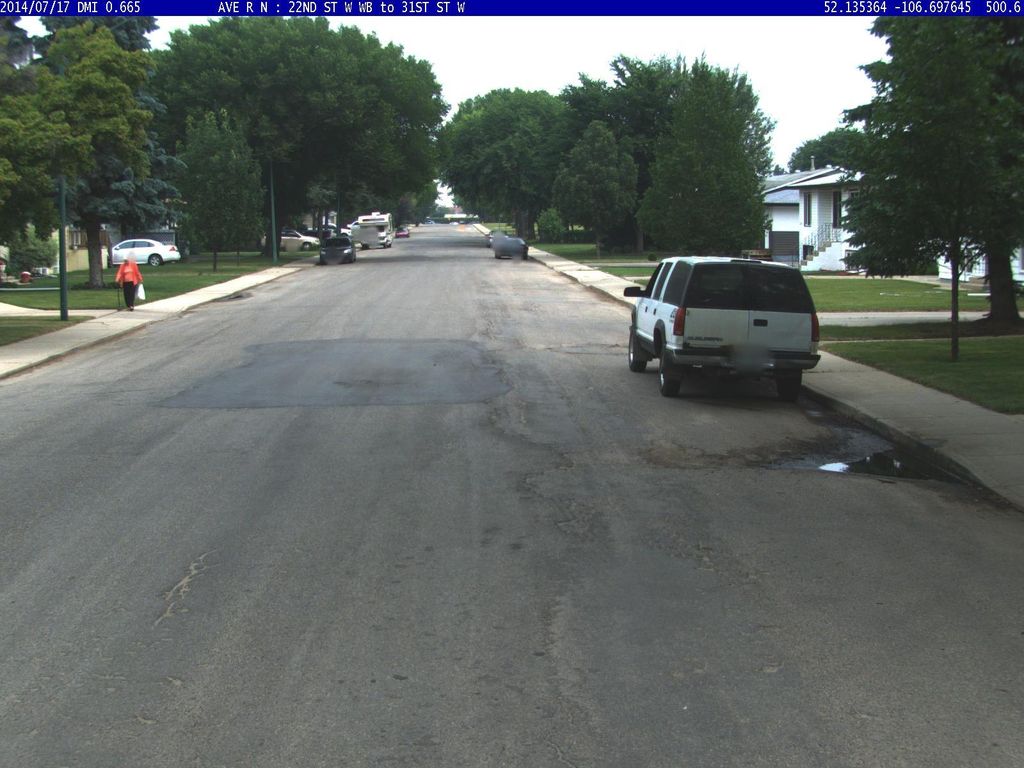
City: saskatoon